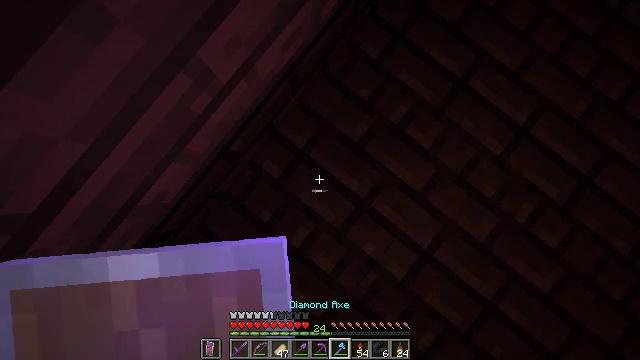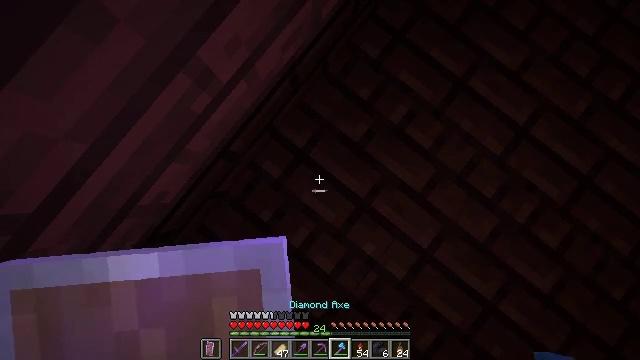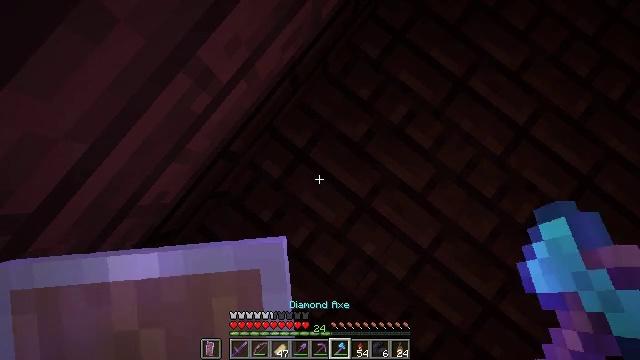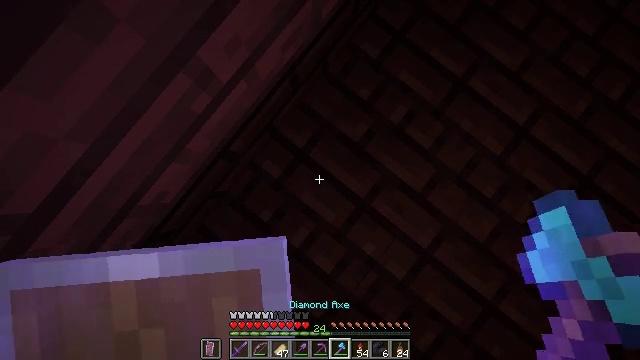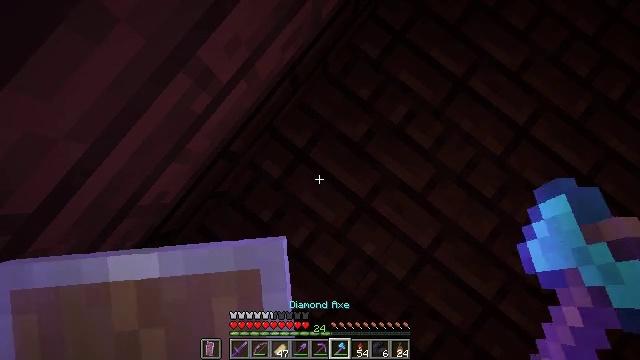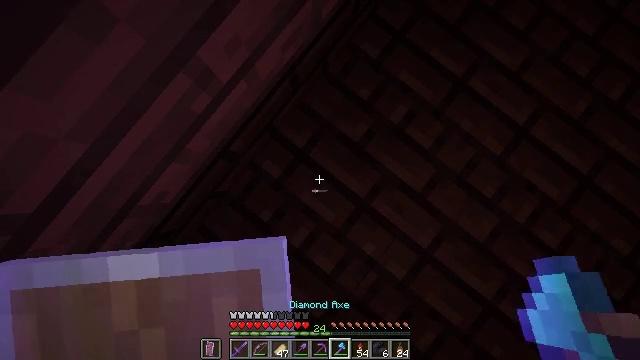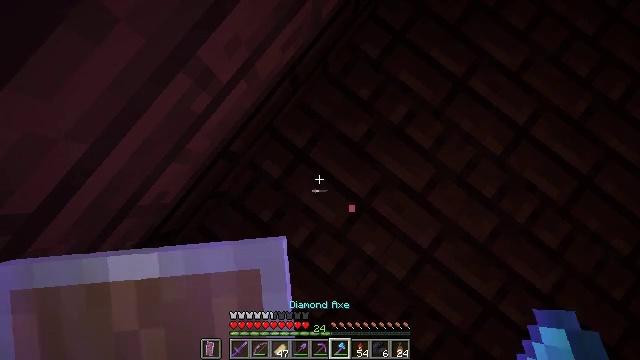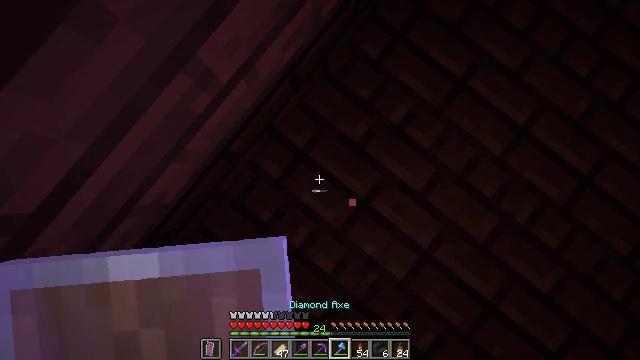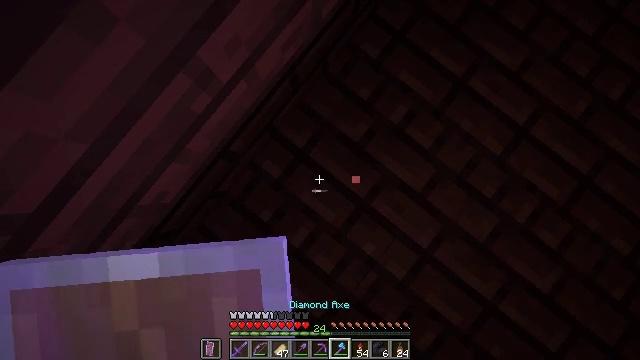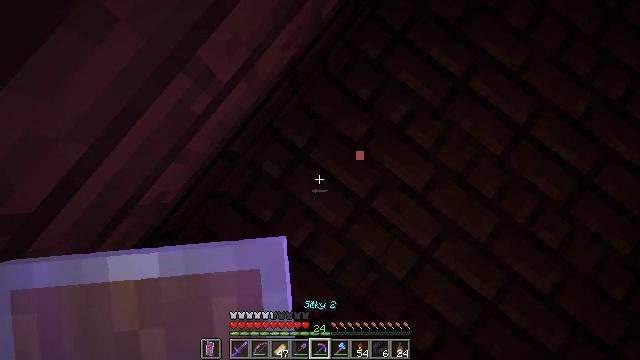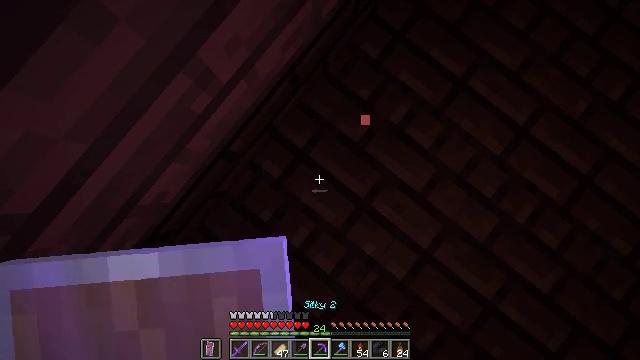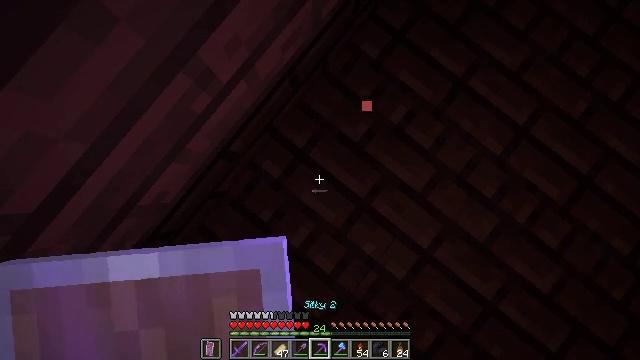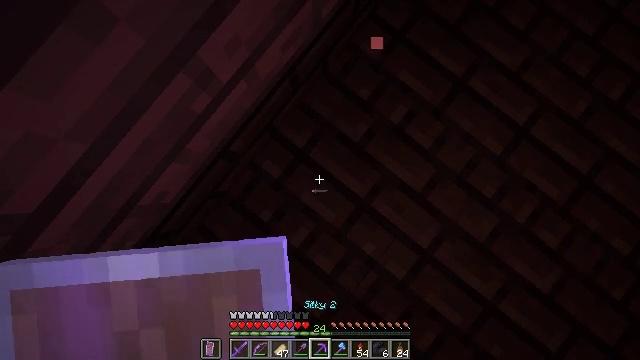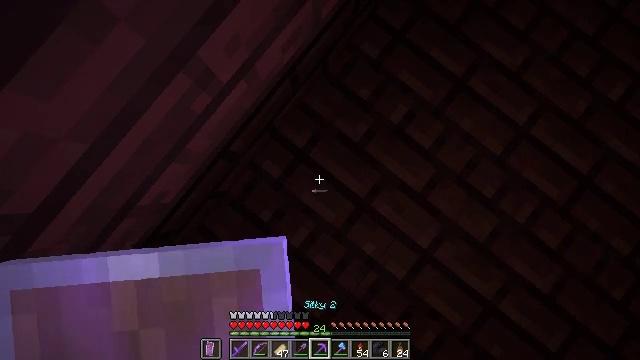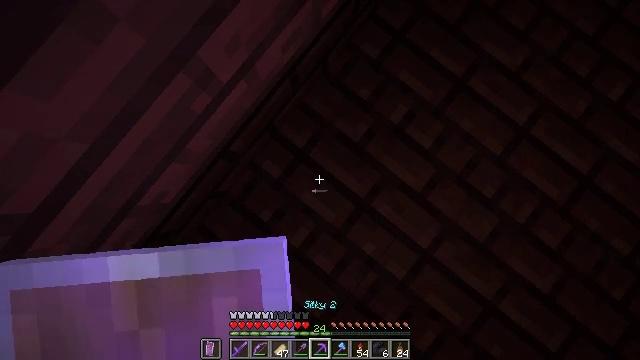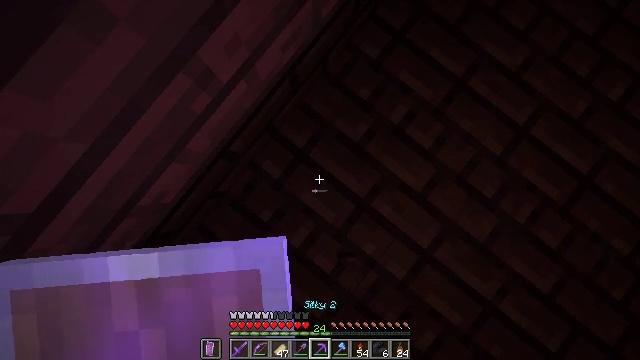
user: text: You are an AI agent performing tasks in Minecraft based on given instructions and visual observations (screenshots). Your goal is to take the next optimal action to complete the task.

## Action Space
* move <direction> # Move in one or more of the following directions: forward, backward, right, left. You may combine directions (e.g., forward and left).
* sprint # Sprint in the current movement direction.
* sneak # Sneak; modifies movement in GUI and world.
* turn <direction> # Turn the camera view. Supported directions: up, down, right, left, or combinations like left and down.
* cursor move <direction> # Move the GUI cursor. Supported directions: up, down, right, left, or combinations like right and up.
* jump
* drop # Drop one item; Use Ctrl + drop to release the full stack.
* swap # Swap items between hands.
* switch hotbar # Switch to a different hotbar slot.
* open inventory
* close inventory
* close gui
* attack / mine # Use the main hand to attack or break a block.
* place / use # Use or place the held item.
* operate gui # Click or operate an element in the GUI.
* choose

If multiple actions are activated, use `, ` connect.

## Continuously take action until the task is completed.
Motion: motion action
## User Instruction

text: Mine nether brick slab.
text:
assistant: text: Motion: no_op
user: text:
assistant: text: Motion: no_op
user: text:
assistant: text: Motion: no_op
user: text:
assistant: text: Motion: no_op
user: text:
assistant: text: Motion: no_op
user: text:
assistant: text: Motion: no_op
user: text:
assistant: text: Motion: no_op
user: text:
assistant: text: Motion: no_op
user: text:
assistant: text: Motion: no_op
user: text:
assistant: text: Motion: no_op
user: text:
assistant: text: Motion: no_op
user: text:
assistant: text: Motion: no_op
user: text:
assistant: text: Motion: no_op
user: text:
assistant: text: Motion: no_op
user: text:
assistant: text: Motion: attack / mine
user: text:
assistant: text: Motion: attack / mine
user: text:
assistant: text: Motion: attack / mine
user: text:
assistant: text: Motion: attack / mine
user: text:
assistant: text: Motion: attack / mine
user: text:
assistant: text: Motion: no_op
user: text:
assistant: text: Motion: no_op
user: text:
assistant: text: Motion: no_op
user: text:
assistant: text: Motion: no_op
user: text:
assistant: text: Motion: no_op
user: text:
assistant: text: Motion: no_op
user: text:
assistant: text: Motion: attack / mine
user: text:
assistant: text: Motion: attack / mine
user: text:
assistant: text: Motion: attack / mine
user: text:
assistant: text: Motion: attack / mine
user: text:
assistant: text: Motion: attack / mine